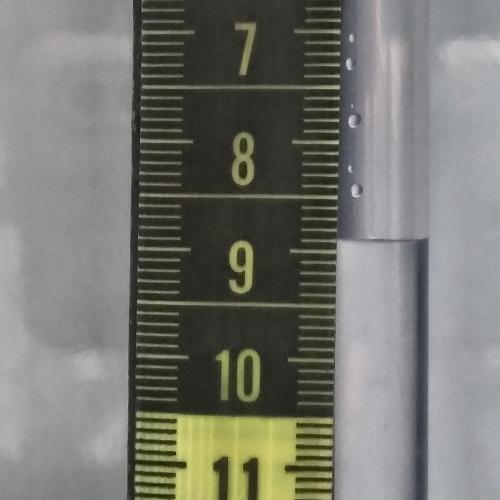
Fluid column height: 8.9 cm